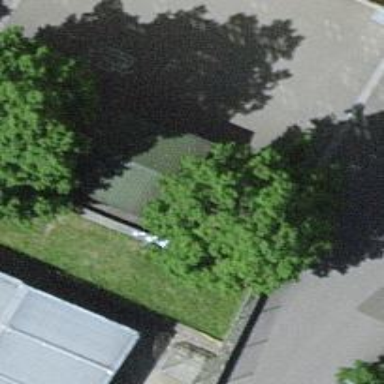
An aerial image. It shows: View of roof of building.